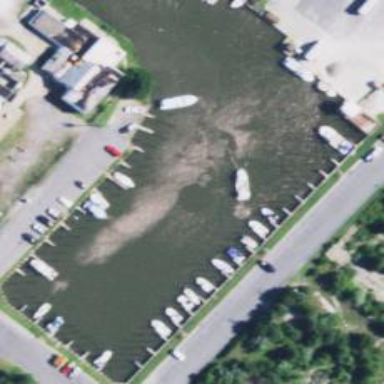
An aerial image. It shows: Dock by the waterway.